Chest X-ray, AP view. Patient: 9 years old, sex M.
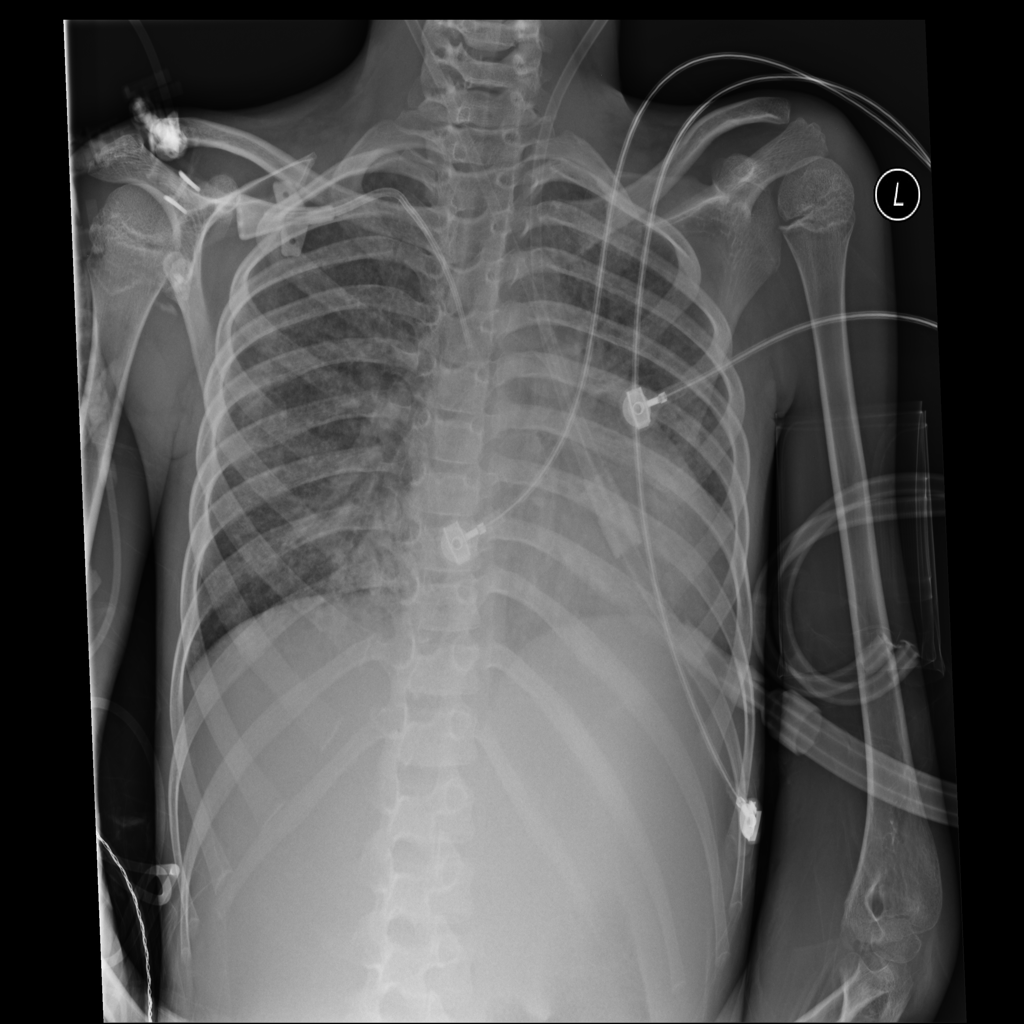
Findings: No Finding